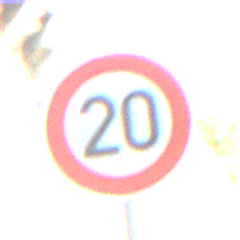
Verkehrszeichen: Geschwindigkeit20
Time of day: MorningAfternoon
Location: Outdoor (Urban)
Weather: PartlyCloudy
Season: NotSpecified
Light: Natural